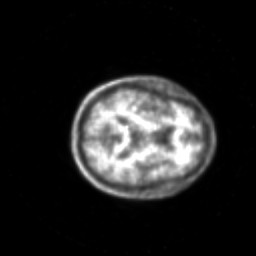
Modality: PET
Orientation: axial
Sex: male
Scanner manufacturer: siemens